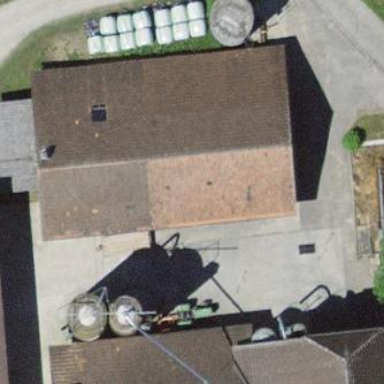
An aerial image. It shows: Barn.